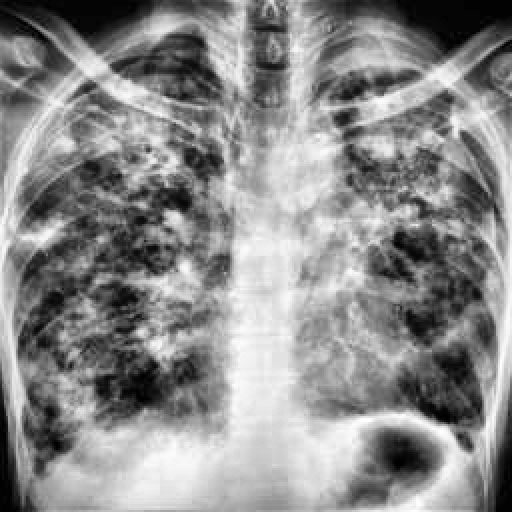
Finding: TUBERCULOSIS